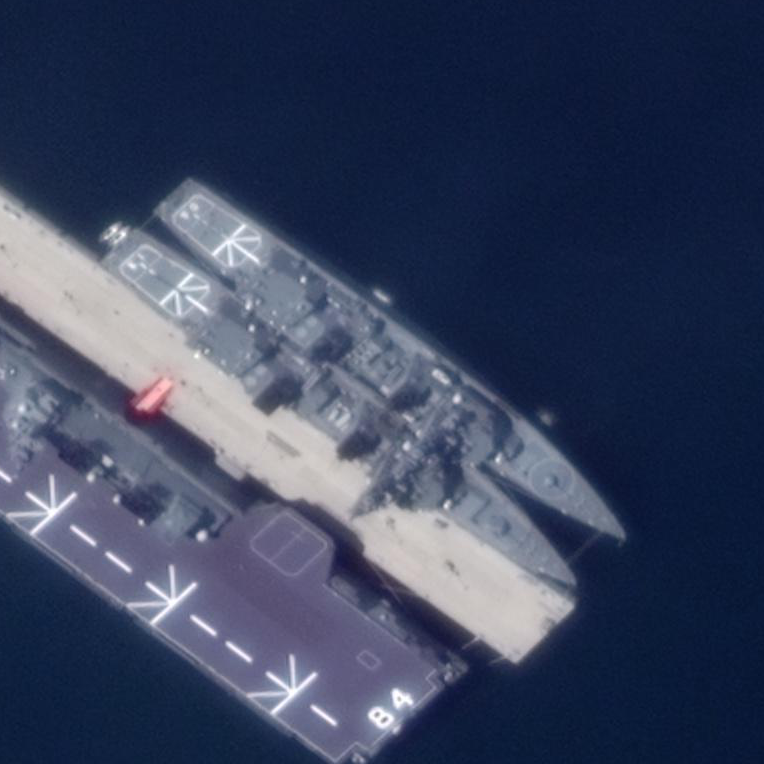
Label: cruiser